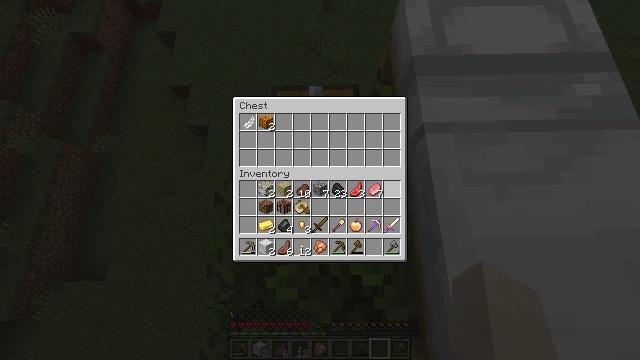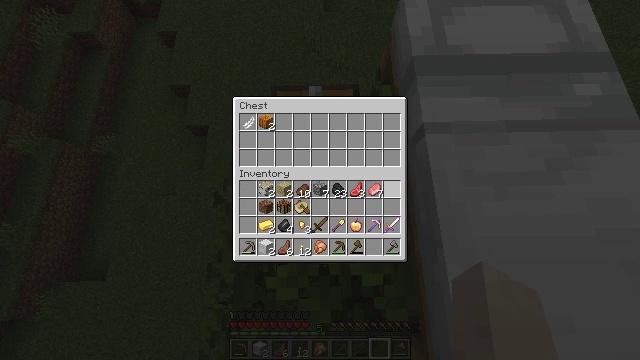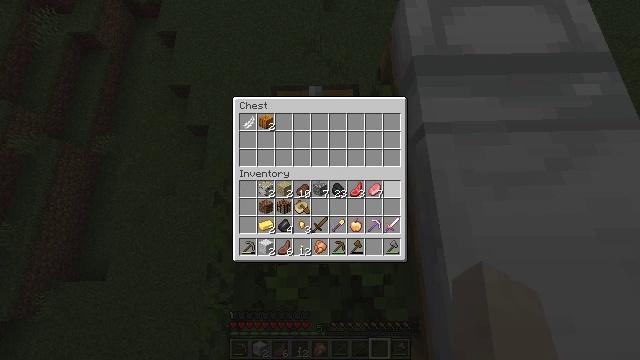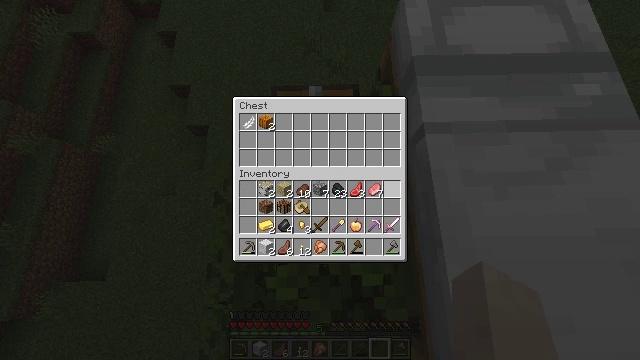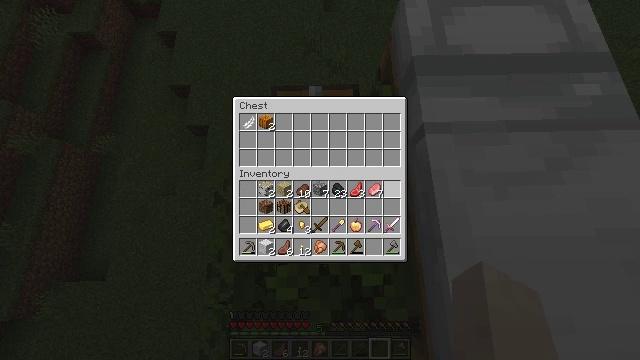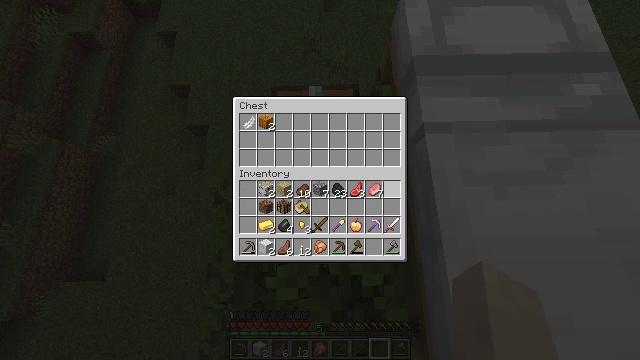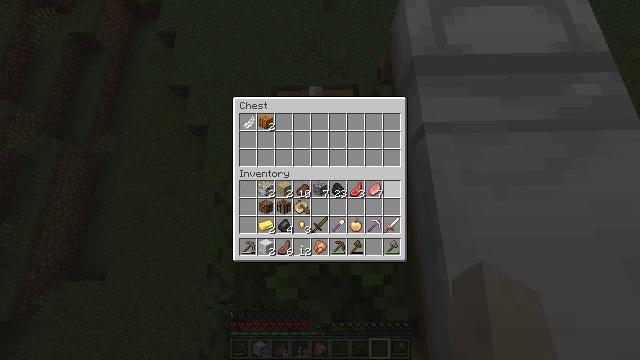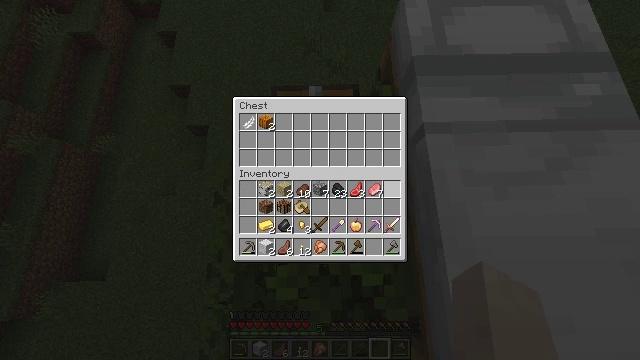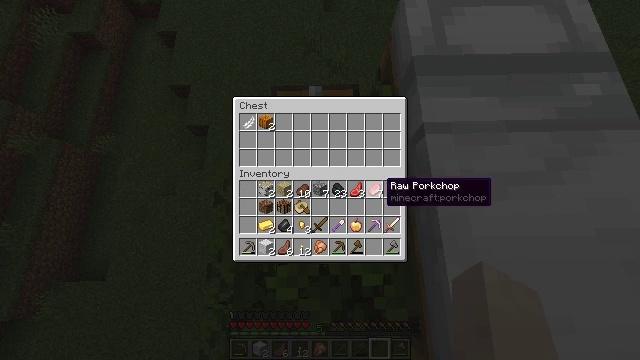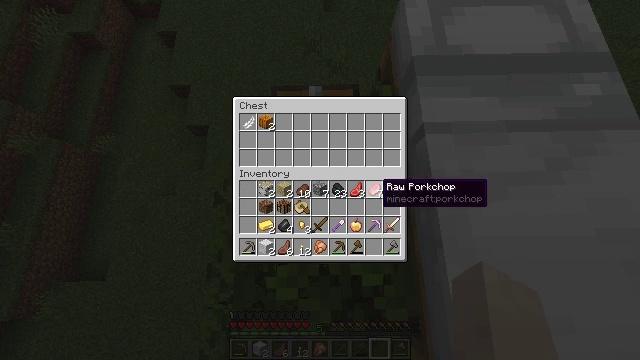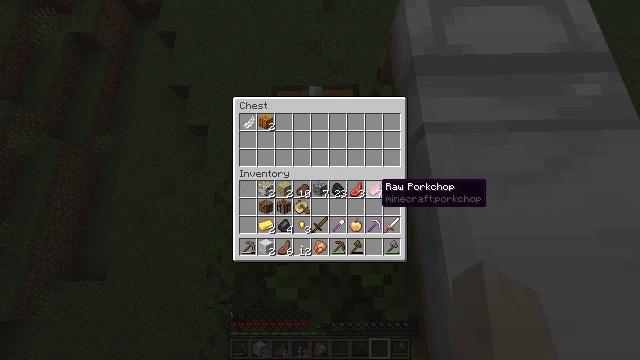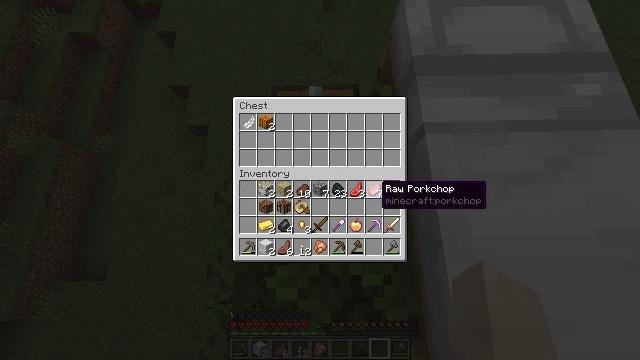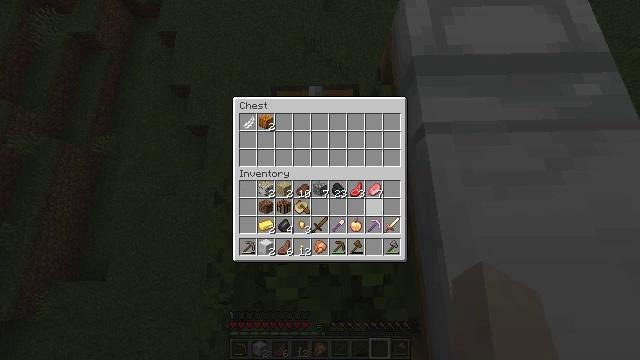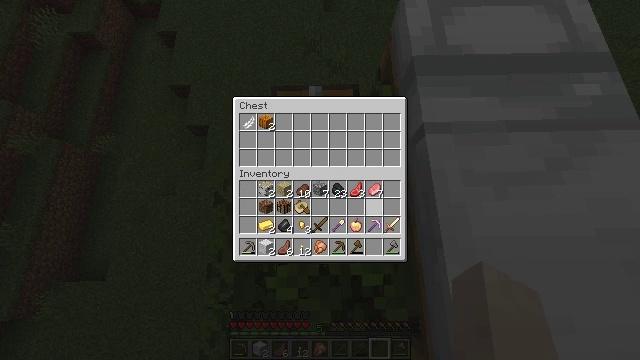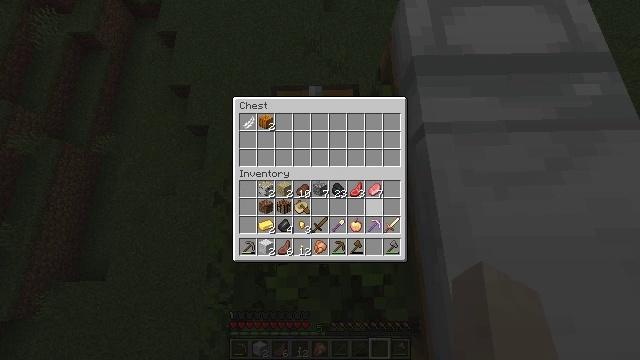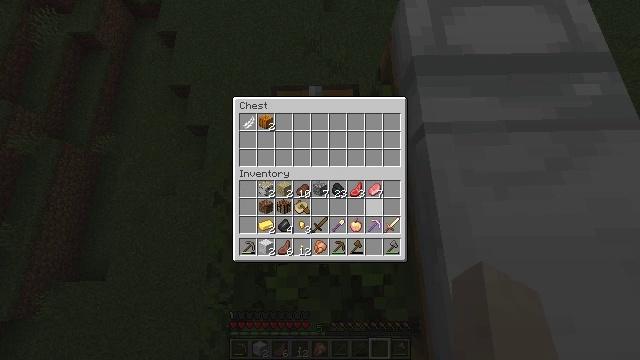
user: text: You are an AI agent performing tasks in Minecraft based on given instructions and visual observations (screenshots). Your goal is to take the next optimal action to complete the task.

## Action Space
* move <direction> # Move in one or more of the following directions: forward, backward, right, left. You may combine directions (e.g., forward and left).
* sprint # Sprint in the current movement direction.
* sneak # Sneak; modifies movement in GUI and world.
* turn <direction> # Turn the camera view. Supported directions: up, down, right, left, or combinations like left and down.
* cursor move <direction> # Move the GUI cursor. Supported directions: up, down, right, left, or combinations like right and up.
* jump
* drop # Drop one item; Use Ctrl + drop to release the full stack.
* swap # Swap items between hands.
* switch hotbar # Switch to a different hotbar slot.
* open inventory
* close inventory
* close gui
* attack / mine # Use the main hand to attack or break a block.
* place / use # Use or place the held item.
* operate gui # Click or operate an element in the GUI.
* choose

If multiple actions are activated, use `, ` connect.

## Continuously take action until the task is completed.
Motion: motion action
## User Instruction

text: Mine the grass in the plains.
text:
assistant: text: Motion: sneak
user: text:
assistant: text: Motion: sneak
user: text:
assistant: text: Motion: sneak
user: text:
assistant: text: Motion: sneak
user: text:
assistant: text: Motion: sneak
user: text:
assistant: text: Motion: sneak
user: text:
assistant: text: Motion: sneak
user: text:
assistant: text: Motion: sneak
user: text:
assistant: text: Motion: sneak
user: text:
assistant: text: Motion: sneak
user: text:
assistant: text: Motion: sneak
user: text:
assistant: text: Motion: sneak
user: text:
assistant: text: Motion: sneak
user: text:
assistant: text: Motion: sneak
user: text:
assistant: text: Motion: sneak
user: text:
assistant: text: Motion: sneak
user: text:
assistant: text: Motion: sneak
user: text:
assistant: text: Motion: sneak
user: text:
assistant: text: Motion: sneak, cursor move left
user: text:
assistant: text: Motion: sneak, cursor move left
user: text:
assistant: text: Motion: sneak
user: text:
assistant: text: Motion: sneak
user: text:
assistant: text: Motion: sneak
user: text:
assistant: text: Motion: sneak
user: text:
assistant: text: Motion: sneak
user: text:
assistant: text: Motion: sneak
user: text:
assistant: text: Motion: sneak
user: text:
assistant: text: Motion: sneak, operate gui
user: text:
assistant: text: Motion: sneak, operate gui
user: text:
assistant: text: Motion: sneak, operate gui